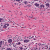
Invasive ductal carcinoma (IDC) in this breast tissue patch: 0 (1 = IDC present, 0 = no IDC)